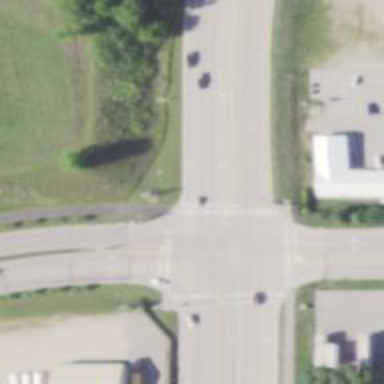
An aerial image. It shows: Zebra crossing on the road.